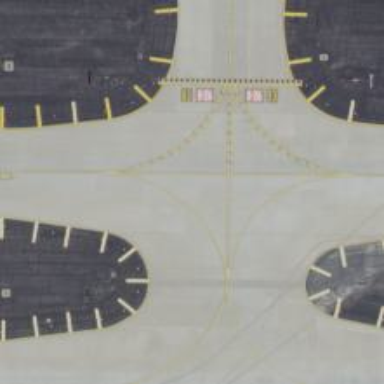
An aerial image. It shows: View of taxiway at the airport.